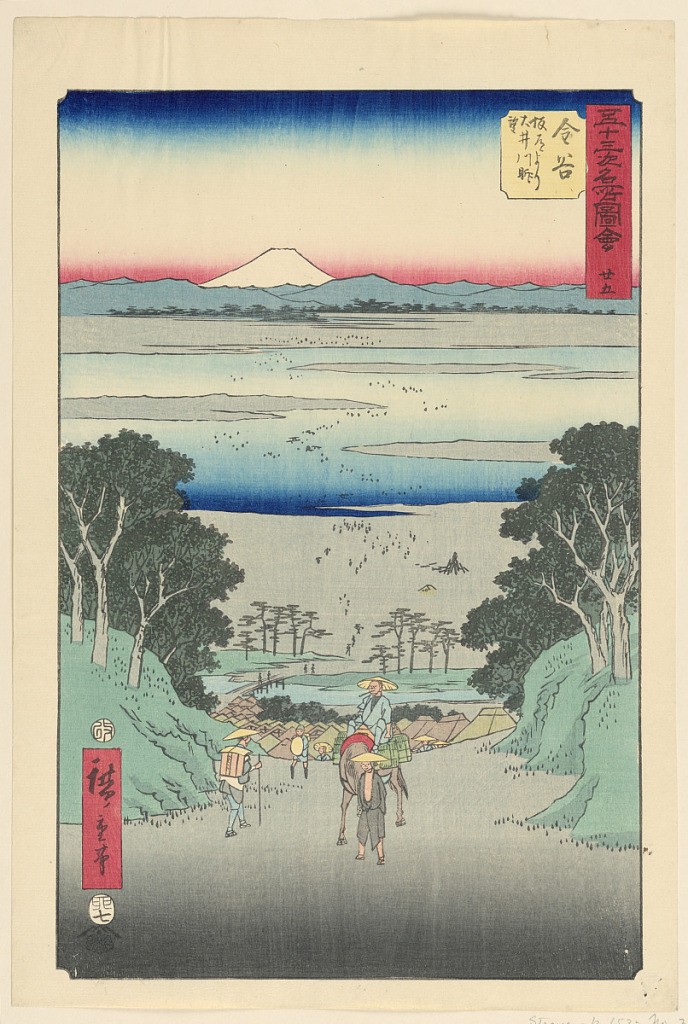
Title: Kanaya: View of the Oi River from the Uphill Road (Kanaya, Sakamichi yori Oigawa chobo)
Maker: Ando Hiroshige, Japanese, 1797–1858
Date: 1797-1858
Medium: Woodblock print in colored ink on paper
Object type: Print
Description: Behind the road is the Oi river. In the background is Mount Fuji, brightly contrasting among the green mountains and red skyline. At the forefront are three travelers; two by foot and one on horseback.